Aerial crown-view tile of a tropical tree (Barro Colorado Island, Panama), acquired 20241112:
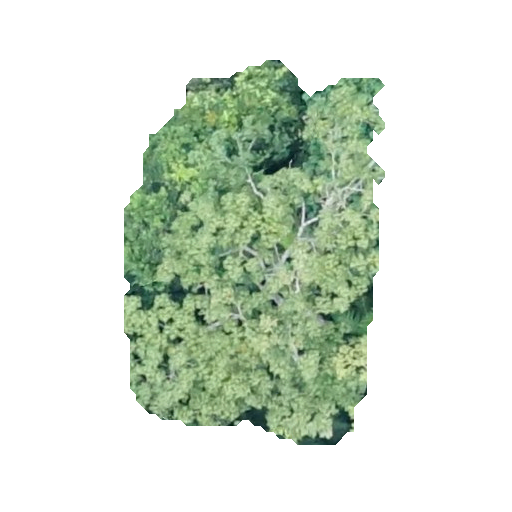
Species: Alseis blackiana
GBIF accepted scientific name: Alseis blackiana
Crown area: 125.928 m²